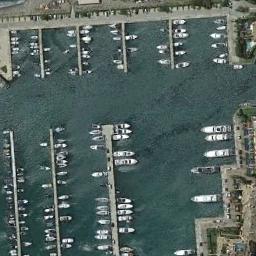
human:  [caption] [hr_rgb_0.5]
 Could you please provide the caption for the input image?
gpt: There are some boats moored on the sea side of the harbor, Leaving empty spaces, And there are many buildings on the harbor .

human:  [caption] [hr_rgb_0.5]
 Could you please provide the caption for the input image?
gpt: The harbor has lots of neatly docked boats and the color of the waters is blue .

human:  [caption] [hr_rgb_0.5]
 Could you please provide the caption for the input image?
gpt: There are several ships in motion in the harbor .

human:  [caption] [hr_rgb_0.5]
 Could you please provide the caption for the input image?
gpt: Many ships are in the harbor .

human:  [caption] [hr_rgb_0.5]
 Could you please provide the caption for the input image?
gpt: There are many ships at the harbor .